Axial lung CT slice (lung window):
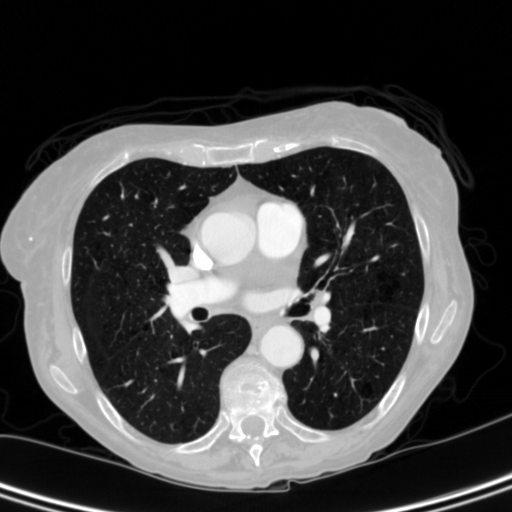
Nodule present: no